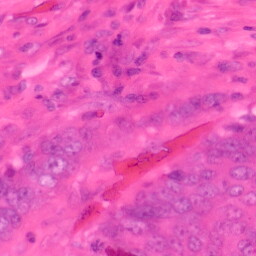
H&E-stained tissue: Colon